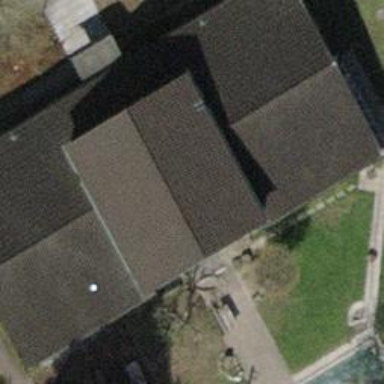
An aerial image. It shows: Kindergarten.